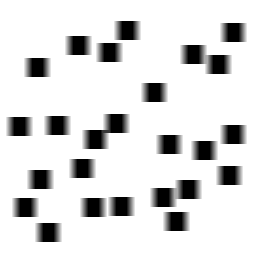
Squares: 25
Triangles: 0
Stars: 0
Total shapes: 25